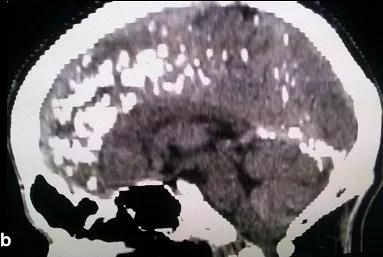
Tentorium cerebelli.
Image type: radiology (ct)